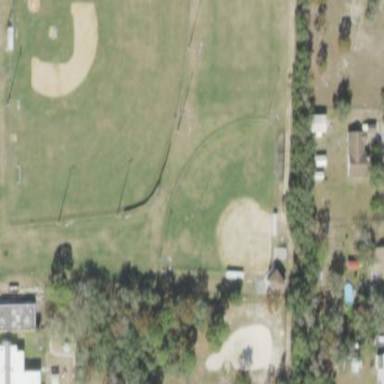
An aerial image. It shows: Softball pitch for leisure and sport activities.